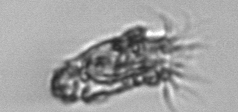
Label: Tintinnopsis